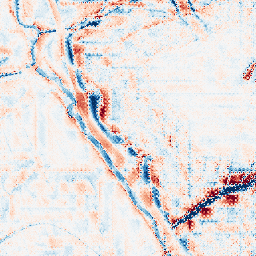
Category: wavelet
Decomposition family: wavelet_biorthogonal
Decomposition parameters: wavelet: bior2.4
level: 4
Upsampling method: regularized
Upsampling parameters: scale: 2
lambda_reg: 0.1
Upsampling scale: 2